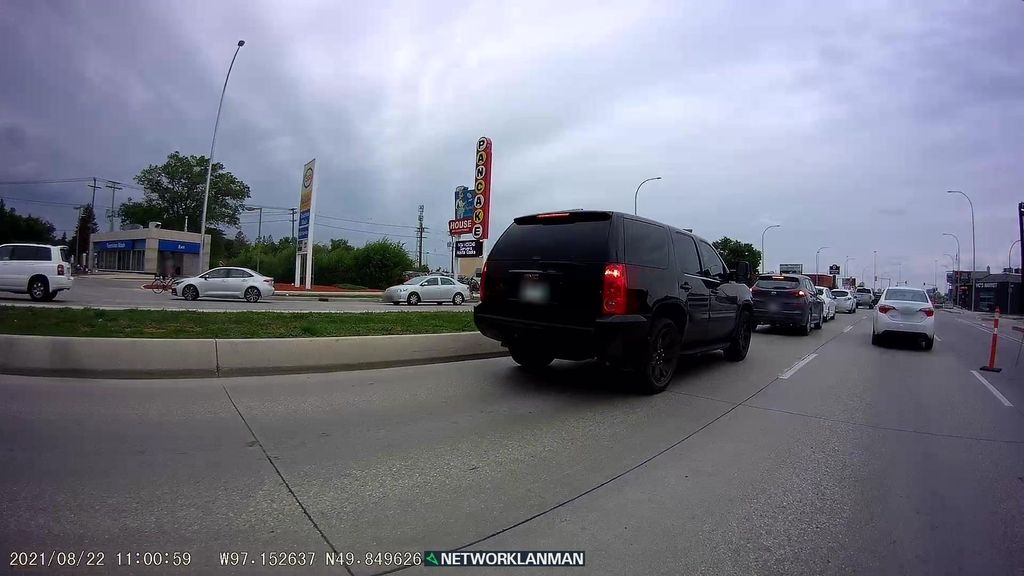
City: winnipeg